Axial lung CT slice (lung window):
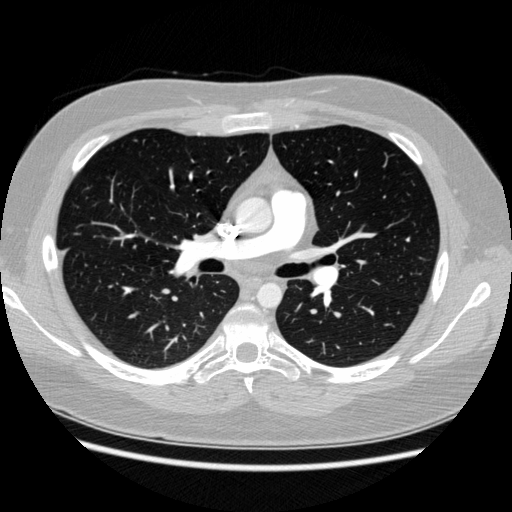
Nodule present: no